Field crop: maize
Growth stage: 2
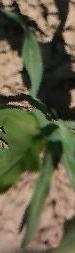
Species: maize